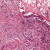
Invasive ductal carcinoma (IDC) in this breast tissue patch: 1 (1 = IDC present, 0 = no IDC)